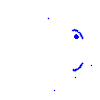
Particle: kaon